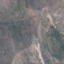
Label: HerbaceousVegetation